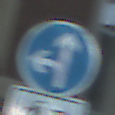
Verkehrszeichen: VorgeschriebeneFahrtrichtungGeradeausOderLinks
Zusatzzeichen unten: EinspurigeFahrzeugeFrei2
Umgebung: Outdoor, Suburban
Tageszeit: Midday
Wetter: Clear
Licht: Natural
Jahreszeit: NotSpecified
Kontrast: HighContrast